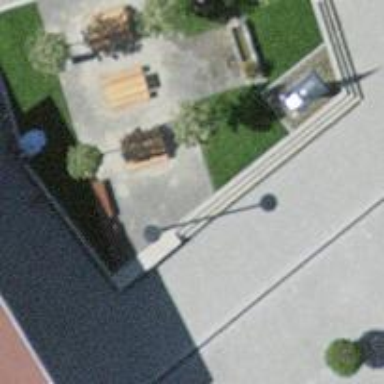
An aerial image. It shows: Picnic table located in leisure land area.